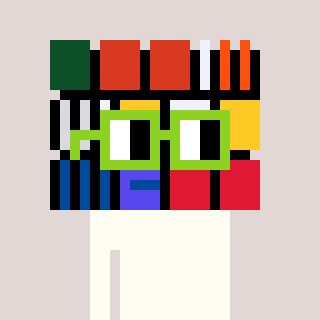
a pixel art character with square light green glasses, a abstract-shaped head and a bege-colored body on a warm background